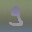
Label: 9